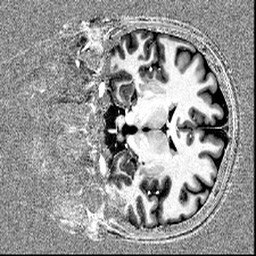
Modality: T1w
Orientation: coronal
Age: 29
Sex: female